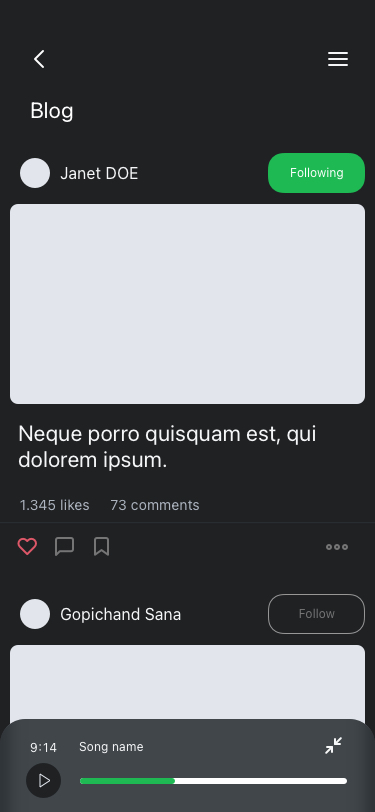
Text in this UI design:
Gopichand Sana
73 comments
1.345 likes
Neque porro quisquam est, qui dolorem ipsum.
Janet DOE
Blog
Song name
9:14